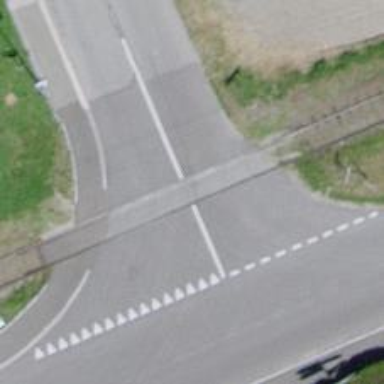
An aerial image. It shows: Level crossing along the railway.